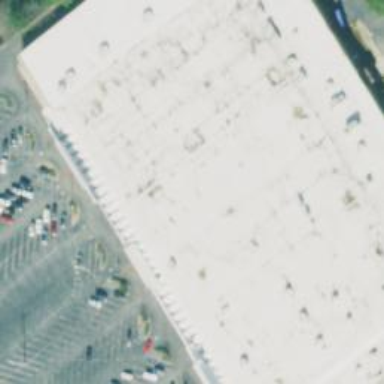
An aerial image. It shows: Retail building.